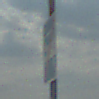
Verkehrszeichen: EndeKraftfahrstrasse
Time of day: MorningAfternoon
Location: Outdoor (Beach)
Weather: PartlyCloudy
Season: NotSpecified
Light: Natural